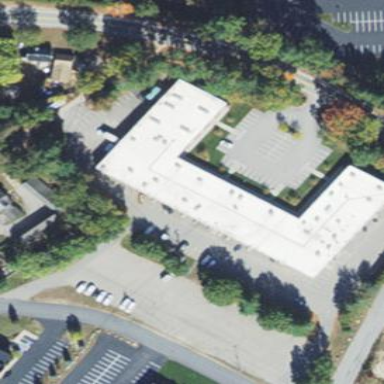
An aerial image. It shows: Office building.